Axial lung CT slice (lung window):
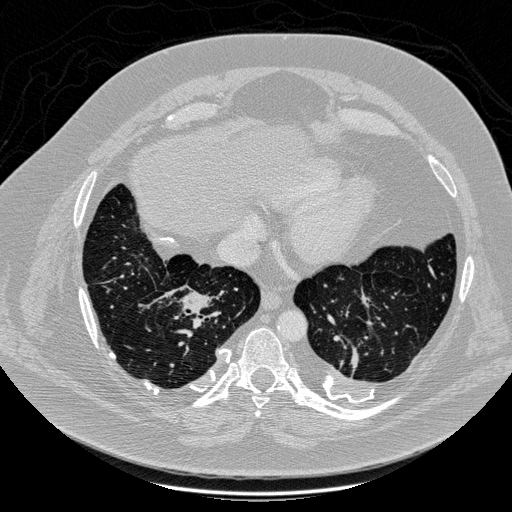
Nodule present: yes
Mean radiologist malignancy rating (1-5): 5